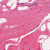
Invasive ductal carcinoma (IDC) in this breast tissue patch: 0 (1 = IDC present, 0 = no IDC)